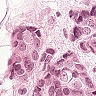
Metastatic tissue present: yes